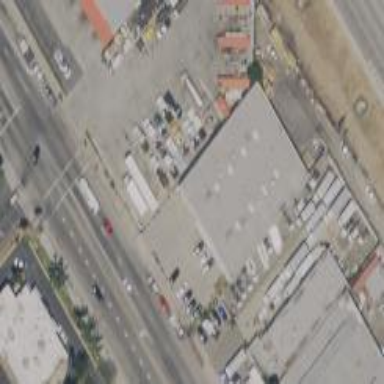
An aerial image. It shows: Warehouse building.